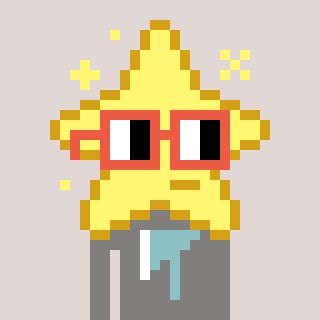
a pixel art character with square orange glasses, a star-shaped head and a bluegrey-colored body on a warm background